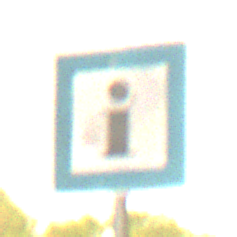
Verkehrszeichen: Informationsstelle
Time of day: SunriseSunset
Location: Outdoor (RoadRail)
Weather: Clear
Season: NotSpecified
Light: Natural